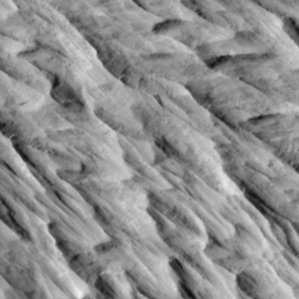
Label: non_frost